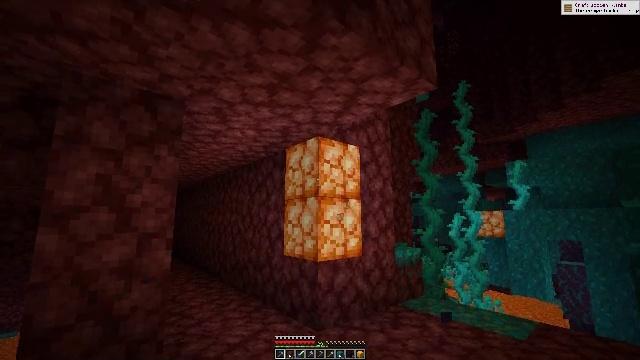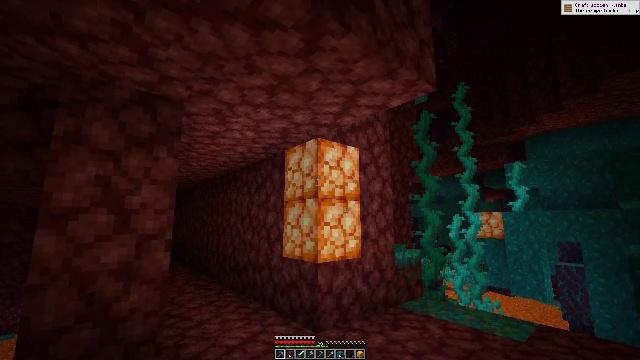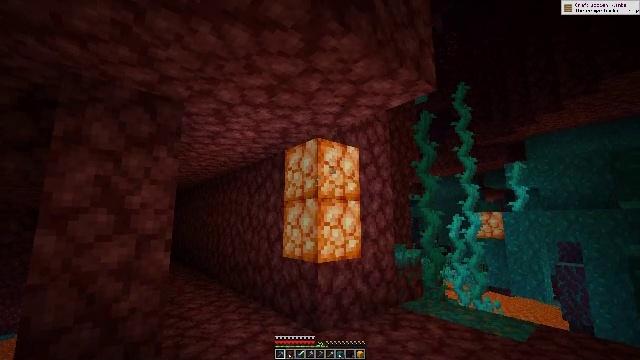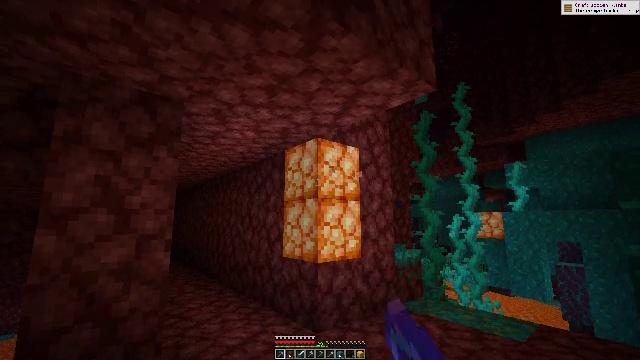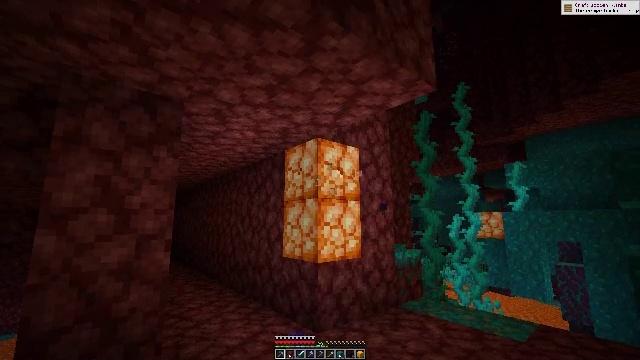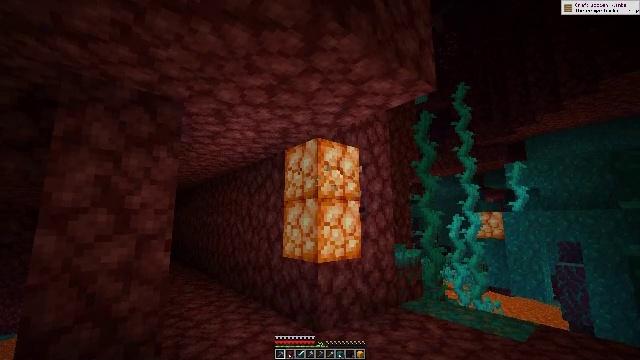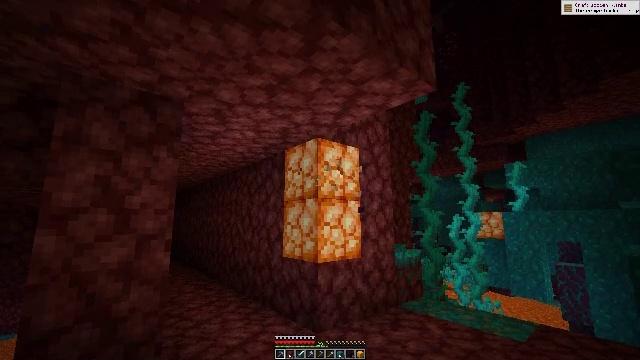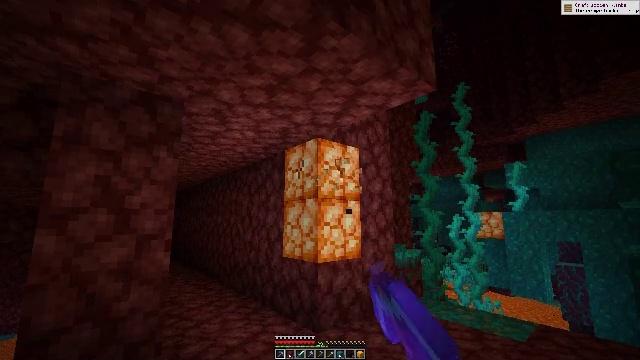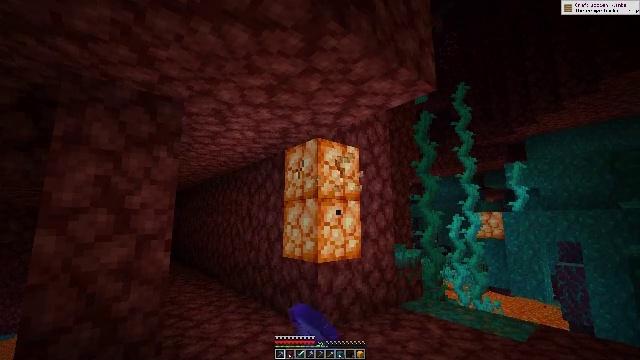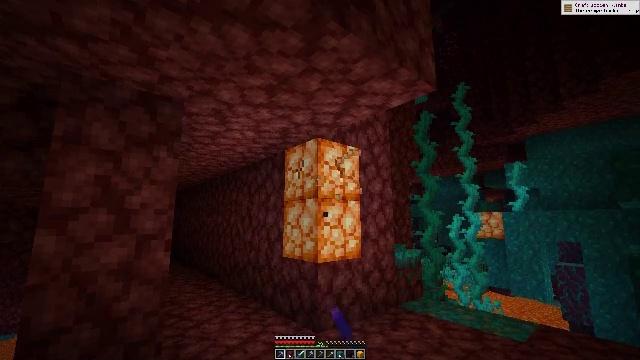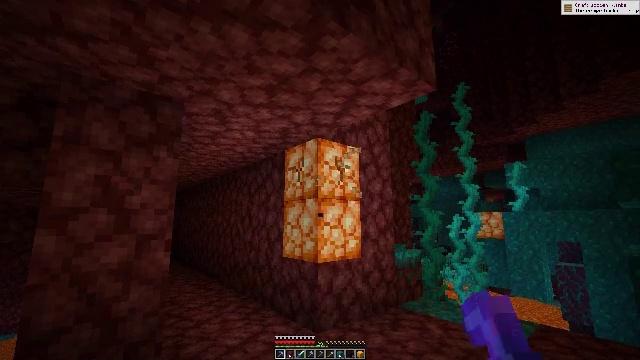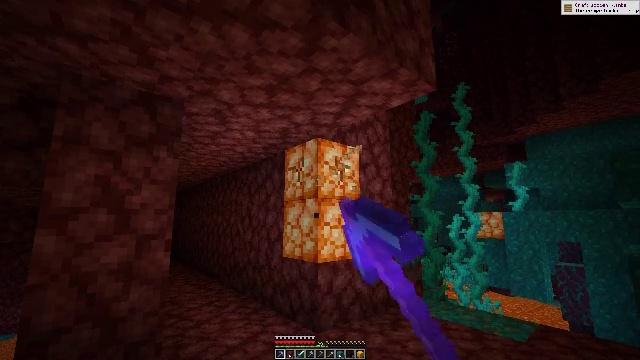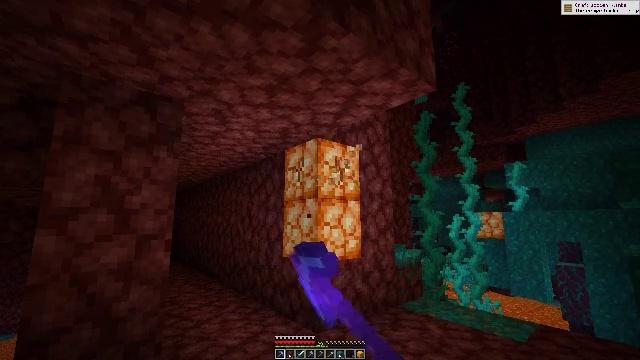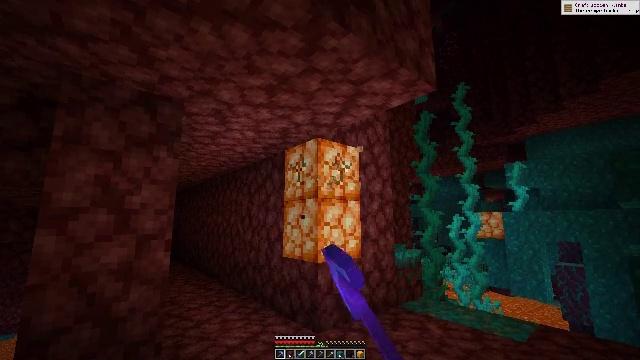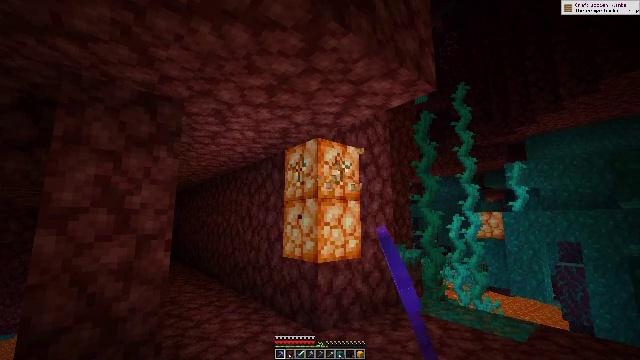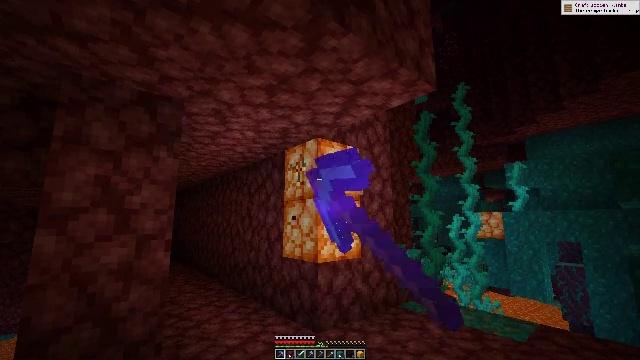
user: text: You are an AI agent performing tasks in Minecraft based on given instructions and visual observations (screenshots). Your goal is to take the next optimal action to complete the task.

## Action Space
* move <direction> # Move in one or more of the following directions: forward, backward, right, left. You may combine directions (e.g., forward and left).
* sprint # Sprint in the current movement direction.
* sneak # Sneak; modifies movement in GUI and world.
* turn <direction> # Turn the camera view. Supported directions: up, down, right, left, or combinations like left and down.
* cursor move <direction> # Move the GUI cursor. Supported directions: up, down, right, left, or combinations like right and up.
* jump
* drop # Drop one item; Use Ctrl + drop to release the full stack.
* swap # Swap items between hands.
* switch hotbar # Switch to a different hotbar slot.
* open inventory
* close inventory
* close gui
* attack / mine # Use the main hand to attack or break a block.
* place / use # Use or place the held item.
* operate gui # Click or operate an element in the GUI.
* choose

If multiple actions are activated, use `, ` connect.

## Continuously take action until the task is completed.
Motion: motion action
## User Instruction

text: Retrieve shroomlight for lighting purposes.
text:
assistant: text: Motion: no_op
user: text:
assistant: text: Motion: attack / mine
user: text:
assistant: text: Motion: attack / mine
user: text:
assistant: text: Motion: attack / mine
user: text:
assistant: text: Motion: attack / mine
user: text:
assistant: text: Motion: attack / mine
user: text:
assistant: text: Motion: attack / mine
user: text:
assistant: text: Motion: attack / mine
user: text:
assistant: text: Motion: attack / mine
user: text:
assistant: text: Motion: attack / mine
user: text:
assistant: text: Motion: attack / mine
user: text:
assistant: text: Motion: attack / mine
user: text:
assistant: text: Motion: attack / mine
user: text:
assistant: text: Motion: attack / mine
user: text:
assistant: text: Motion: attack / mine
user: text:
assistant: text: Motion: attack / mine
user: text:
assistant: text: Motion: attack / mine
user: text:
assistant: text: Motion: attack / mine
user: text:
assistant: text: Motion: attack / mine
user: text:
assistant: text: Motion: attack / mine
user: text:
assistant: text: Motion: attack / mine
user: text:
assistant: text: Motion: attack / mine
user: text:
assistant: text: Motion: attack / mine
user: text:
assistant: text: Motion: attack / mine
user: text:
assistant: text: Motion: attack / mine
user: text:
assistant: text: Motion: attack / mine
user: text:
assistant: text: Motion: attack / mine
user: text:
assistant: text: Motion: attack / mine
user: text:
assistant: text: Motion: attack / mine
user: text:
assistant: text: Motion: attack / mine